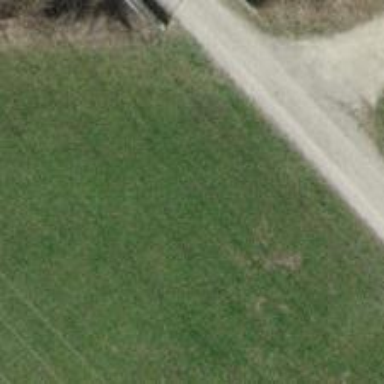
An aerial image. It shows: Pipeline marker.